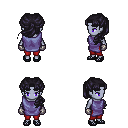
a pixel art fantasy rpg character, female body template, dark elf, purple skin, chain tabard jacket, red pants, raven princess hairstyle, metal gloves, ghillies, four views (front, back, left, right), 2x2 character sprite sheet, small pixel art, hard edges, no anti-aliasing